Question: I created a TCP server and set the timeout to 30s but i want the timeout countdown to show on the screen in realtime and print 'Client not connected' if the 30 elapsed.
Expected output:

'''
import socket
#import datetime
import time
def countdown(t):
while t:
mins, secs = divmod(t, 60)
timer = '{:02d}:{:02d}'.format(mins, secs)
print(timer, end="
")
time.sleep(1)
t -= 1
t = 30
#countdown(t)
def SocketServer():
host = input ("Enter the server IP addresss:" )
port = 8888
s = socket.socket(socket.AF_INET, socket.SOCK_STREAM)
try:
s.bind((host, port))
s.listen(2)
s.settimeout(t)
print(""" ***********************************************************
This Server will timeout if no client connect in 30 seconds
************************************************************""")
countdown(t)
conn, addr = s.accept()
print(addr, "connectiom is establish")
conn.send("Hello Client!".encode())
conn.close()
except socket.timeout:
print("client not connected!")
s.close()
SocketServer()
'''
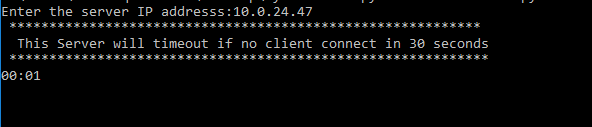
Answer: I hope this will help you!
I will post the code for a client to connect with this server!
I wrote some lines in order to guide you!
'''
import socket
import threading
import time
class SocketServer():
def __init__(self):
self.t=30
self.adr=""
print(""" ***********************************************************
This Server will timeout if no client connect in 30 seconds
************************************************************""")
#let's create a new thread for out server
# in the main thread, we will print and count seconds....
self.thread=threading.Thread(target=self.thread)
self.thread.daemon=True
self.thread.start()
self.counter()
def thread(self):
HOST = '127.0.0.1' # The server's hostname or IP address
PORT = 8888 # The port used by the server
with socket.socket(socket.AF_INET, socket.SOCK_STREAM) as s:
s.bind((HOST, PORT))
s.listen()
conn, addr = s.accept()
with conn:
print('Connected by', addr)
#we want to know if someone is connected
#by set self.adr with something that has len>0 we will informe the main thread that it needs to stop
self.adr="Connected"
conn.send("Hello Client!".encode())
s.close() #if you want to close, or leave it to further connections
def counter(self):
for x in range(self.t + 1):
time.sleep(1)#sleep function
if (len(self.adr)!=0): #every time we chech if sel.adr is different from 0
print("Connection is established")
print("Connected after 00:{:02d}".format(x))
break #stop
else:
print ('00:{:02d}'.format(x))
#host = raw_input("Enter the server IP addresss:")
SocketServer()
'''
Code for the client!
'''
import socket
HOST = '127.0.0.1' # The server's hostname or IP address
PORT = 8888 # The port used by the server
with socket.socket(socket.AF_INET, socket.SOCK_STREAM) as s:
s.connect((HOST, PORT))
s.sendall(b'Hello, world')
data = s.recv(1024)
print('Received', repr(data))
'''
Output:
'''
***********************************************************
This Server will timeout if no client connect in 30 seconds
************************************************************
00:00
00:01
00:02
00:03
Connected by ('127.0.0.1', 27191)
Connection is established
Connected after 00:04
'''
Client output:
'''
Received b'Hello Client!'
'''